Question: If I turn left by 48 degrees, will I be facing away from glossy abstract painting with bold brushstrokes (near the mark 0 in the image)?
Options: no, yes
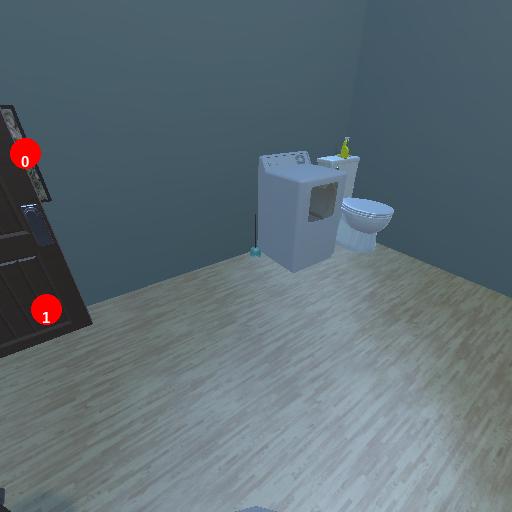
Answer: no